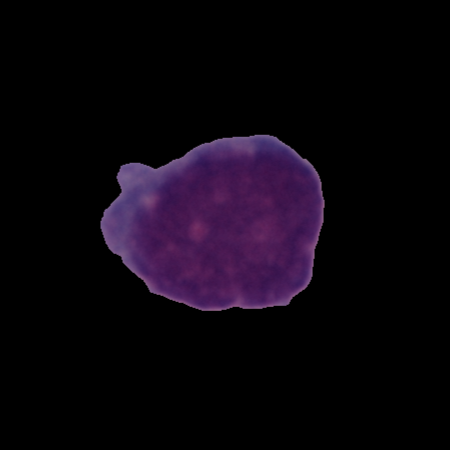
Label: cancer